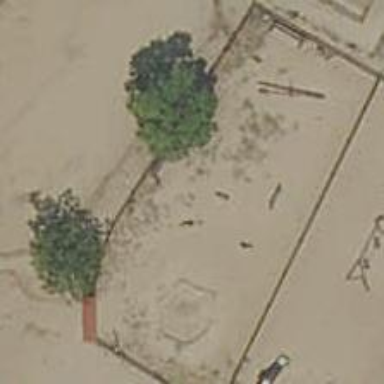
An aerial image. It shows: Playground area for leisure land.